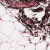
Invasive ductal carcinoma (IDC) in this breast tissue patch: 0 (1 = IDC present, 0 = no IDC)